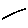
Label: line